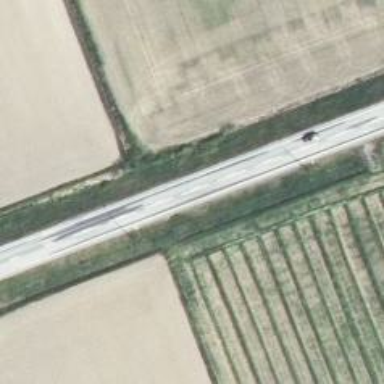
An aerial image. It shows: Asphalt trunk highway.